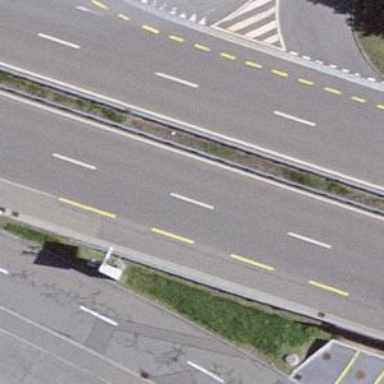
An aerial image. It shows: Cycleway.